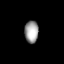
Tissue: lung
Cell type: Endothelial cells
Senescence score: 0.6505
Nuclear area (px): 302
Mean DAPI intensity: 157.732